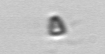
Label: Pyramimonas